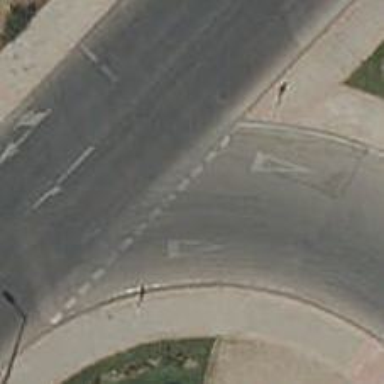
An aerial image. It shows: Road with "give way" sign.